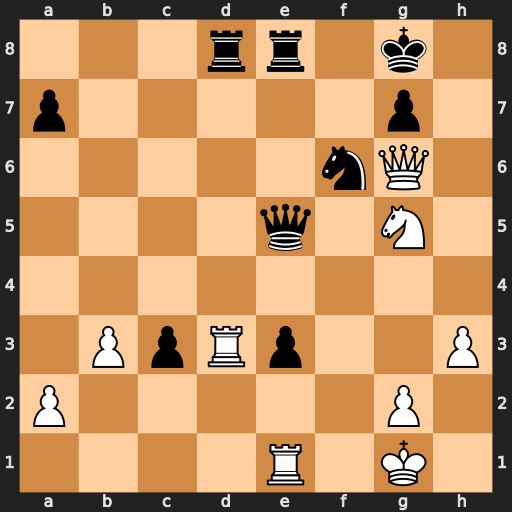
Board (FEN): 3rr1k1/p5p1/5nQ1/4q1N1/8/1PpRp2P/P5P1/4R1K1
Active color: w
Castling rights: -
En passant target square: -
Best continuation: Qf7+ Kh8 Qxe8+ Rxe8 Nf7+ Kh7 Nxe5